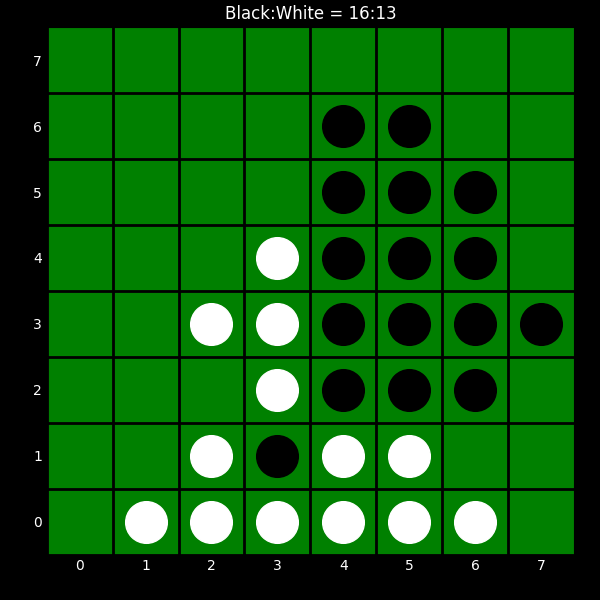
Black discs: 16
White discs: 13